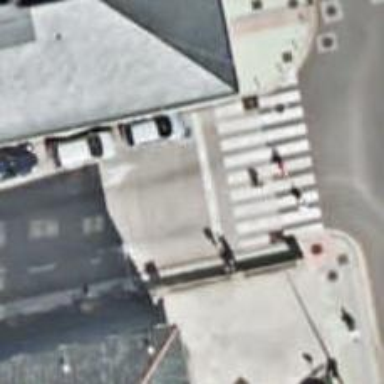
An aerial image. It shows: Road with traffic signals.